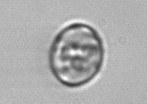
Label: Thalassiosira